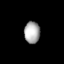
Tissue: lung
Cell type: Pericytes
Senescence score: 0.5658
Nuclear area (px): 339
Mean DAPI intensity: 168.41